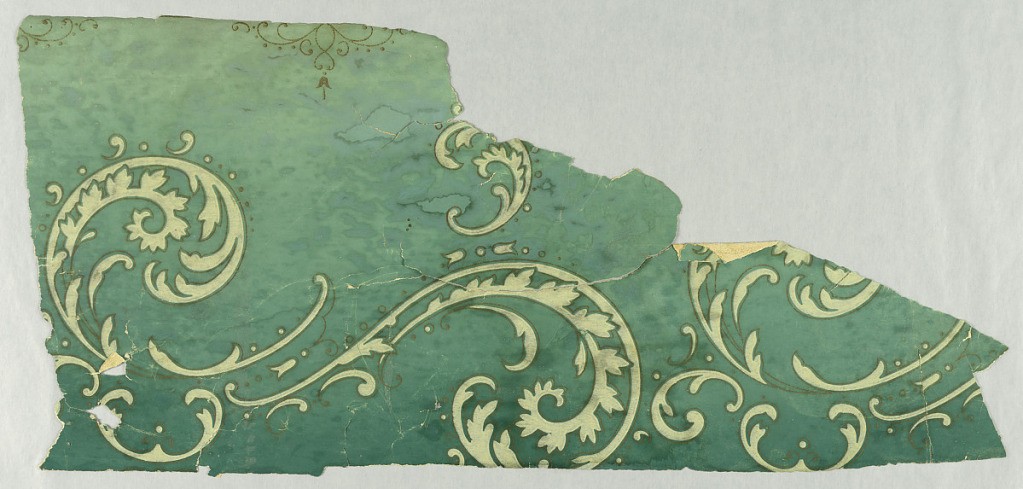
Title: Sidewall and border
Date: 1868–69
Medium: Machine-printed
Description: Small-scale light green scrolls printed on darker blue-green ground, contains sidewall and border fragments.